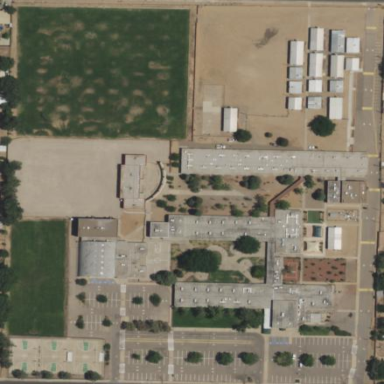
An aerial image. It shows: School.